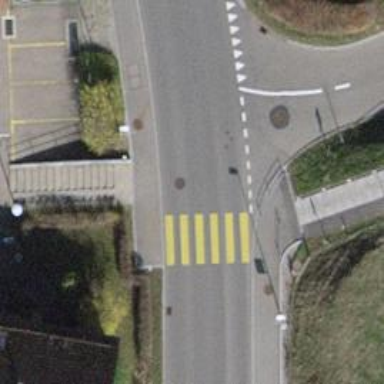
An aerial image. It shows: Kerb serving as barrier.